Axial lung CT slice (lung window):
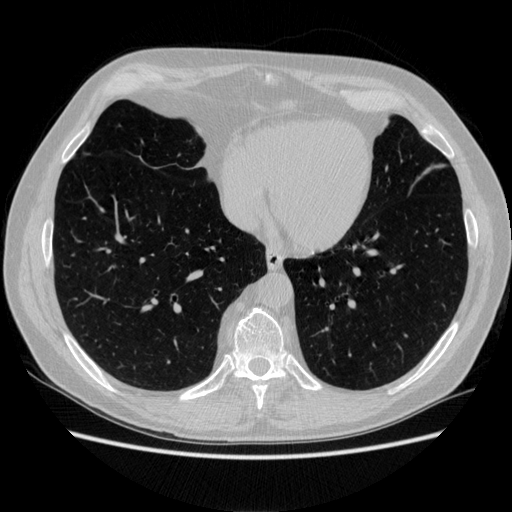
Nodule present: no